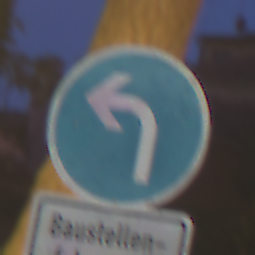
Verkehrszeichen: VorgeschriebeneFahrtrichtungLinks
Zusatzzeichen unten: SonstigeFahrzeugePersonengruppenFrei1
Umgebung: Outdoor, Urban
Tageszeit: Night
Wetter: Clear
Licht: Artificial
Jahreszeit: NotSpecified
Kontrast: HighContrast